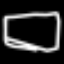
Label: square